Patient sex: M
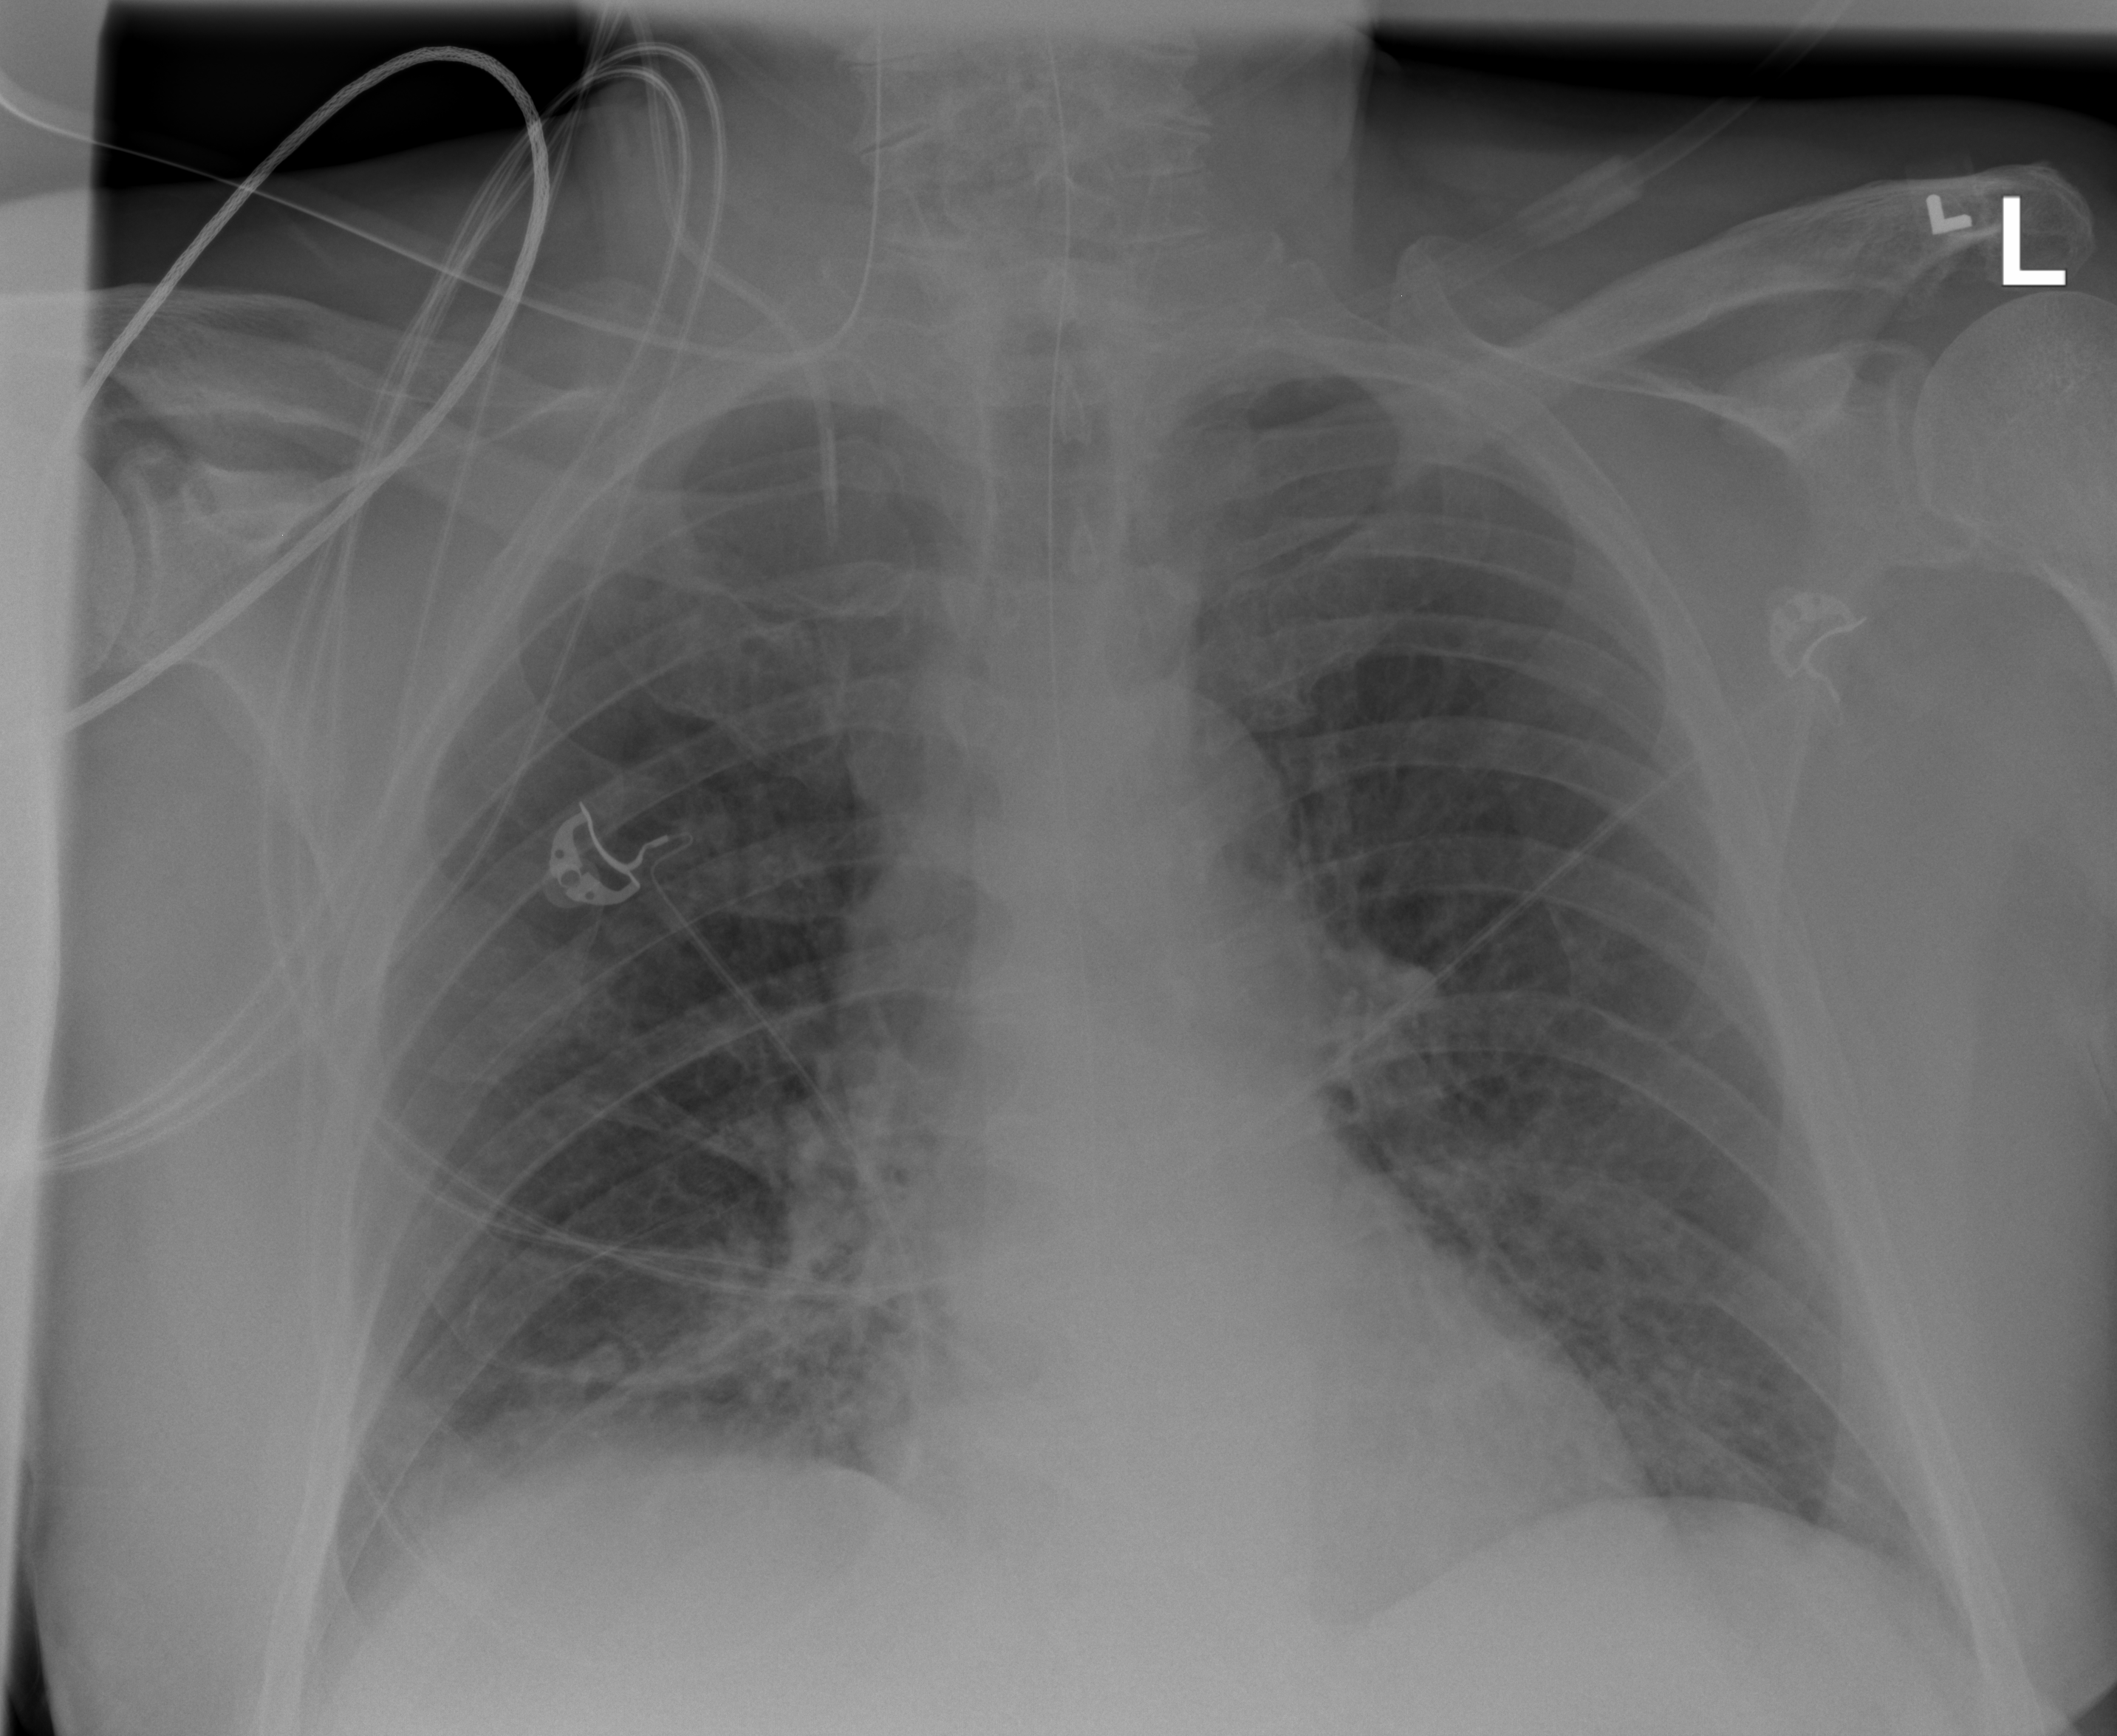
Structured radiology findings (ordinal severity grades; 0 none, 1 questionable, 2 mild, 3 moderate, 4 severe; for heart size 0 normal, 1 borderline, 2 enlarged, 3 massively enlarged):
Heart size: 2
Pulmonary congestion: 0
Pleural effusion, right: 0
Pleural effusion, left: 0
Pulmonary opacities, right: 2
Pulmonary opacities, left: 2
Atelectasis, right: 2
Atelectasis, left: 2